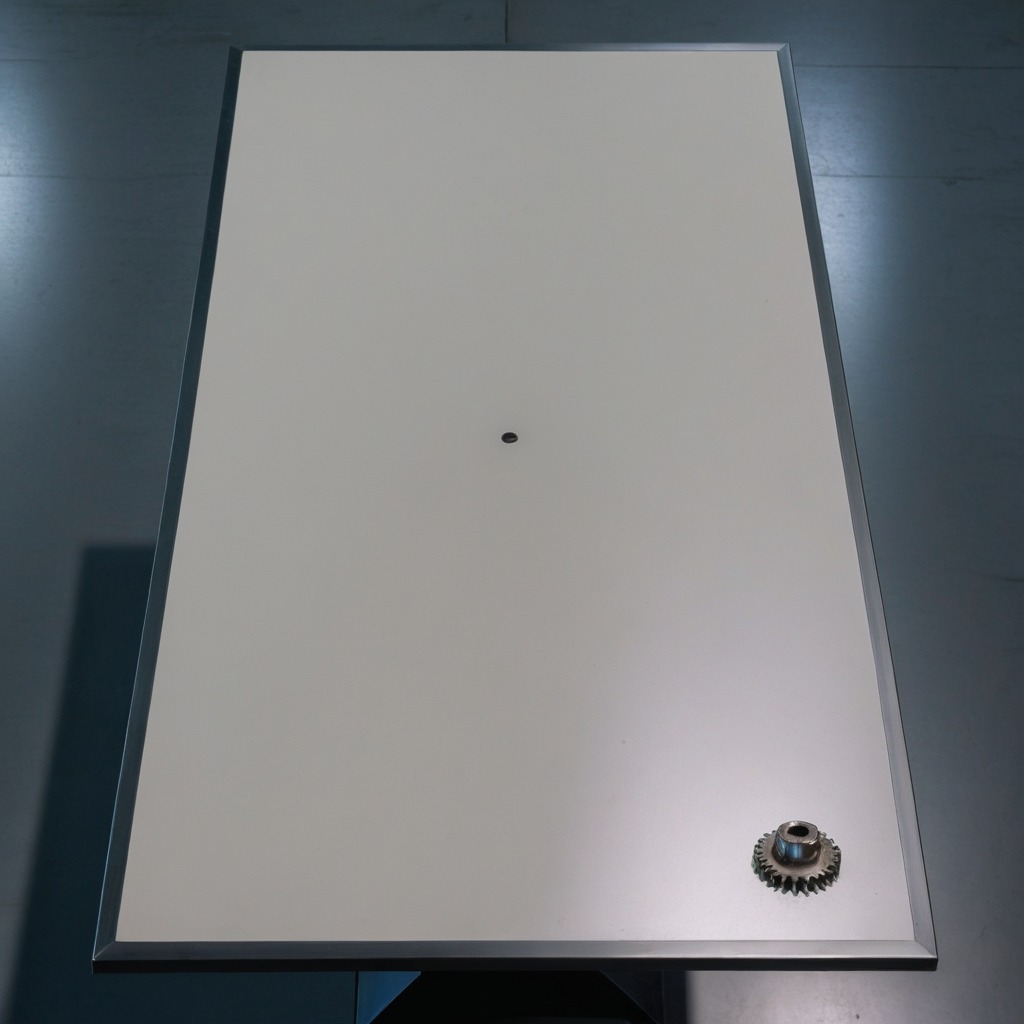
A steel gear with teeth is lying on the tabletop.